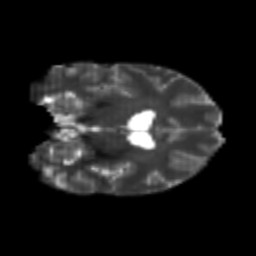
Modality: T2w
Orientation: coronal
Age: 22
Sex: male
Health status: healthy
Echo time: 0.074 s